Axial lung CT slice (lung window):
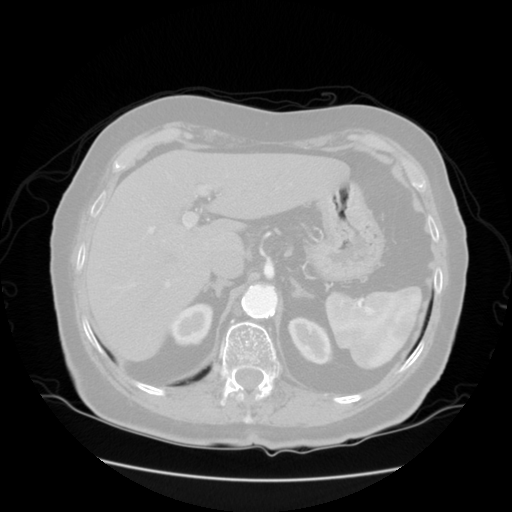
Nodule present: no